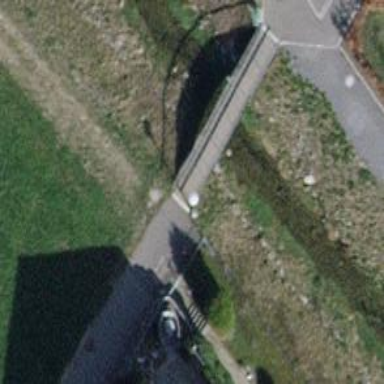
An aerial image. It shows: Paved footway.